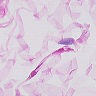
Metastatic tissue present: no